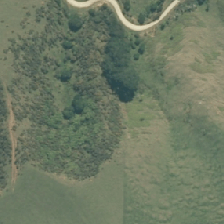
Land cover: grose_broom